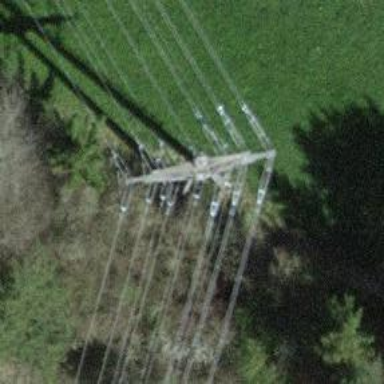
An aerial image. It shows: Towering power structure.